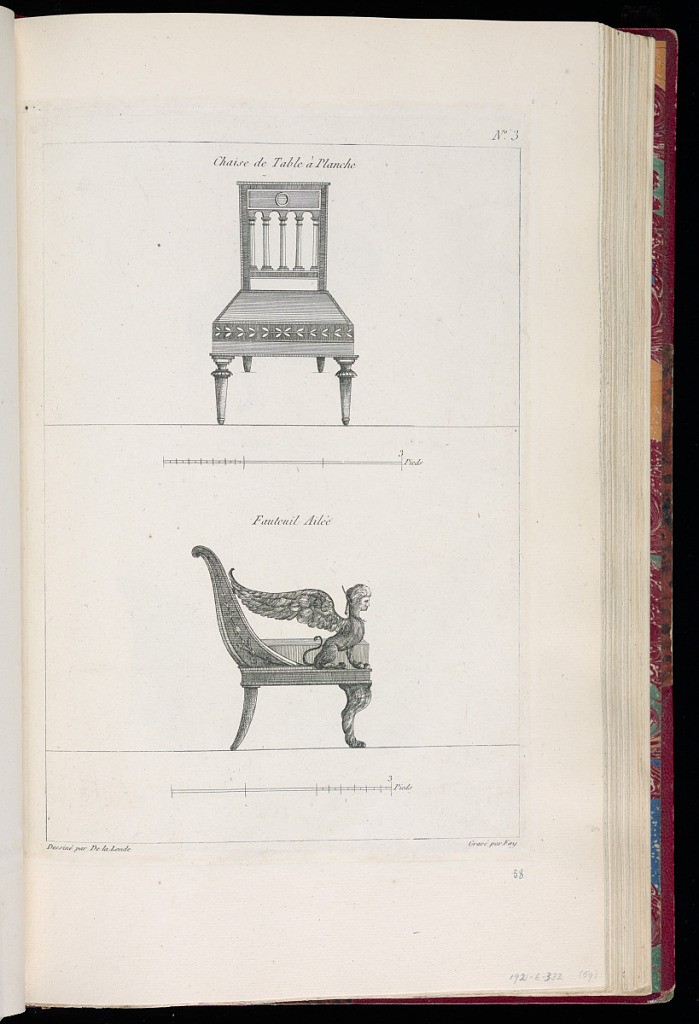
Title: Designs for Chairs
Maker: Richard de Lalonde, French, active 1780–96
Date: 1780-1789
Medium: Etching on off-white laid paper
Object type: Print
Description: Designs for two chairs. The top chair is an armless chair for a table, and is decorated with columns at the back, and branch motif. The bottom chair is a winged armchair and is decorated with a sphynx and a claw foot. The plate is signed and numbered.